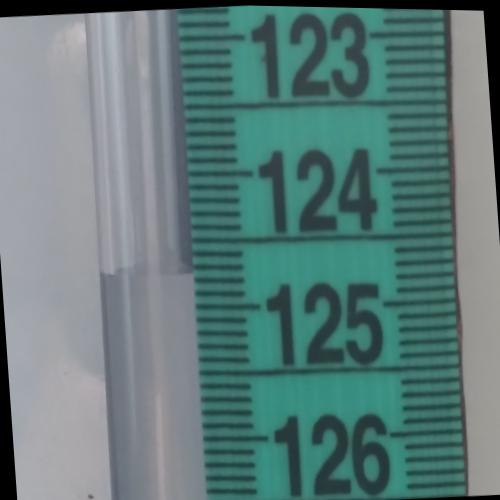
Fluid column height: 124.8 cm